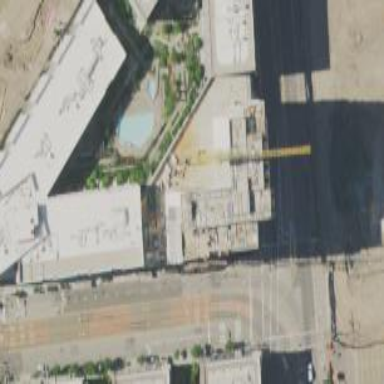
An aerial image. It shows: Hotel building.